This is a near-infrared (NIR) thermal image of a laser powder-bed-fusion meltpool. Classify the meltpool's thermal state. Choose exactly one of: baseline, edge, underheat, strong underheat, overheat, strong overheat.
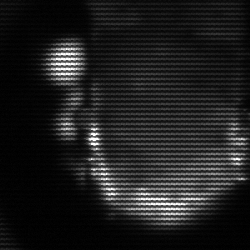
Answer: baseline